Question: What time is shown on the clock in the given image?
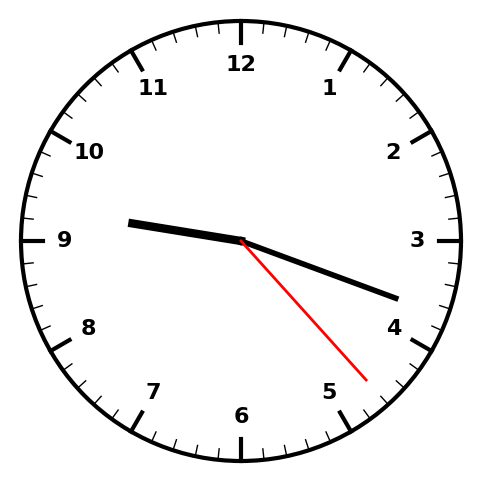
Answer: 09:18:23